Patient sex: M
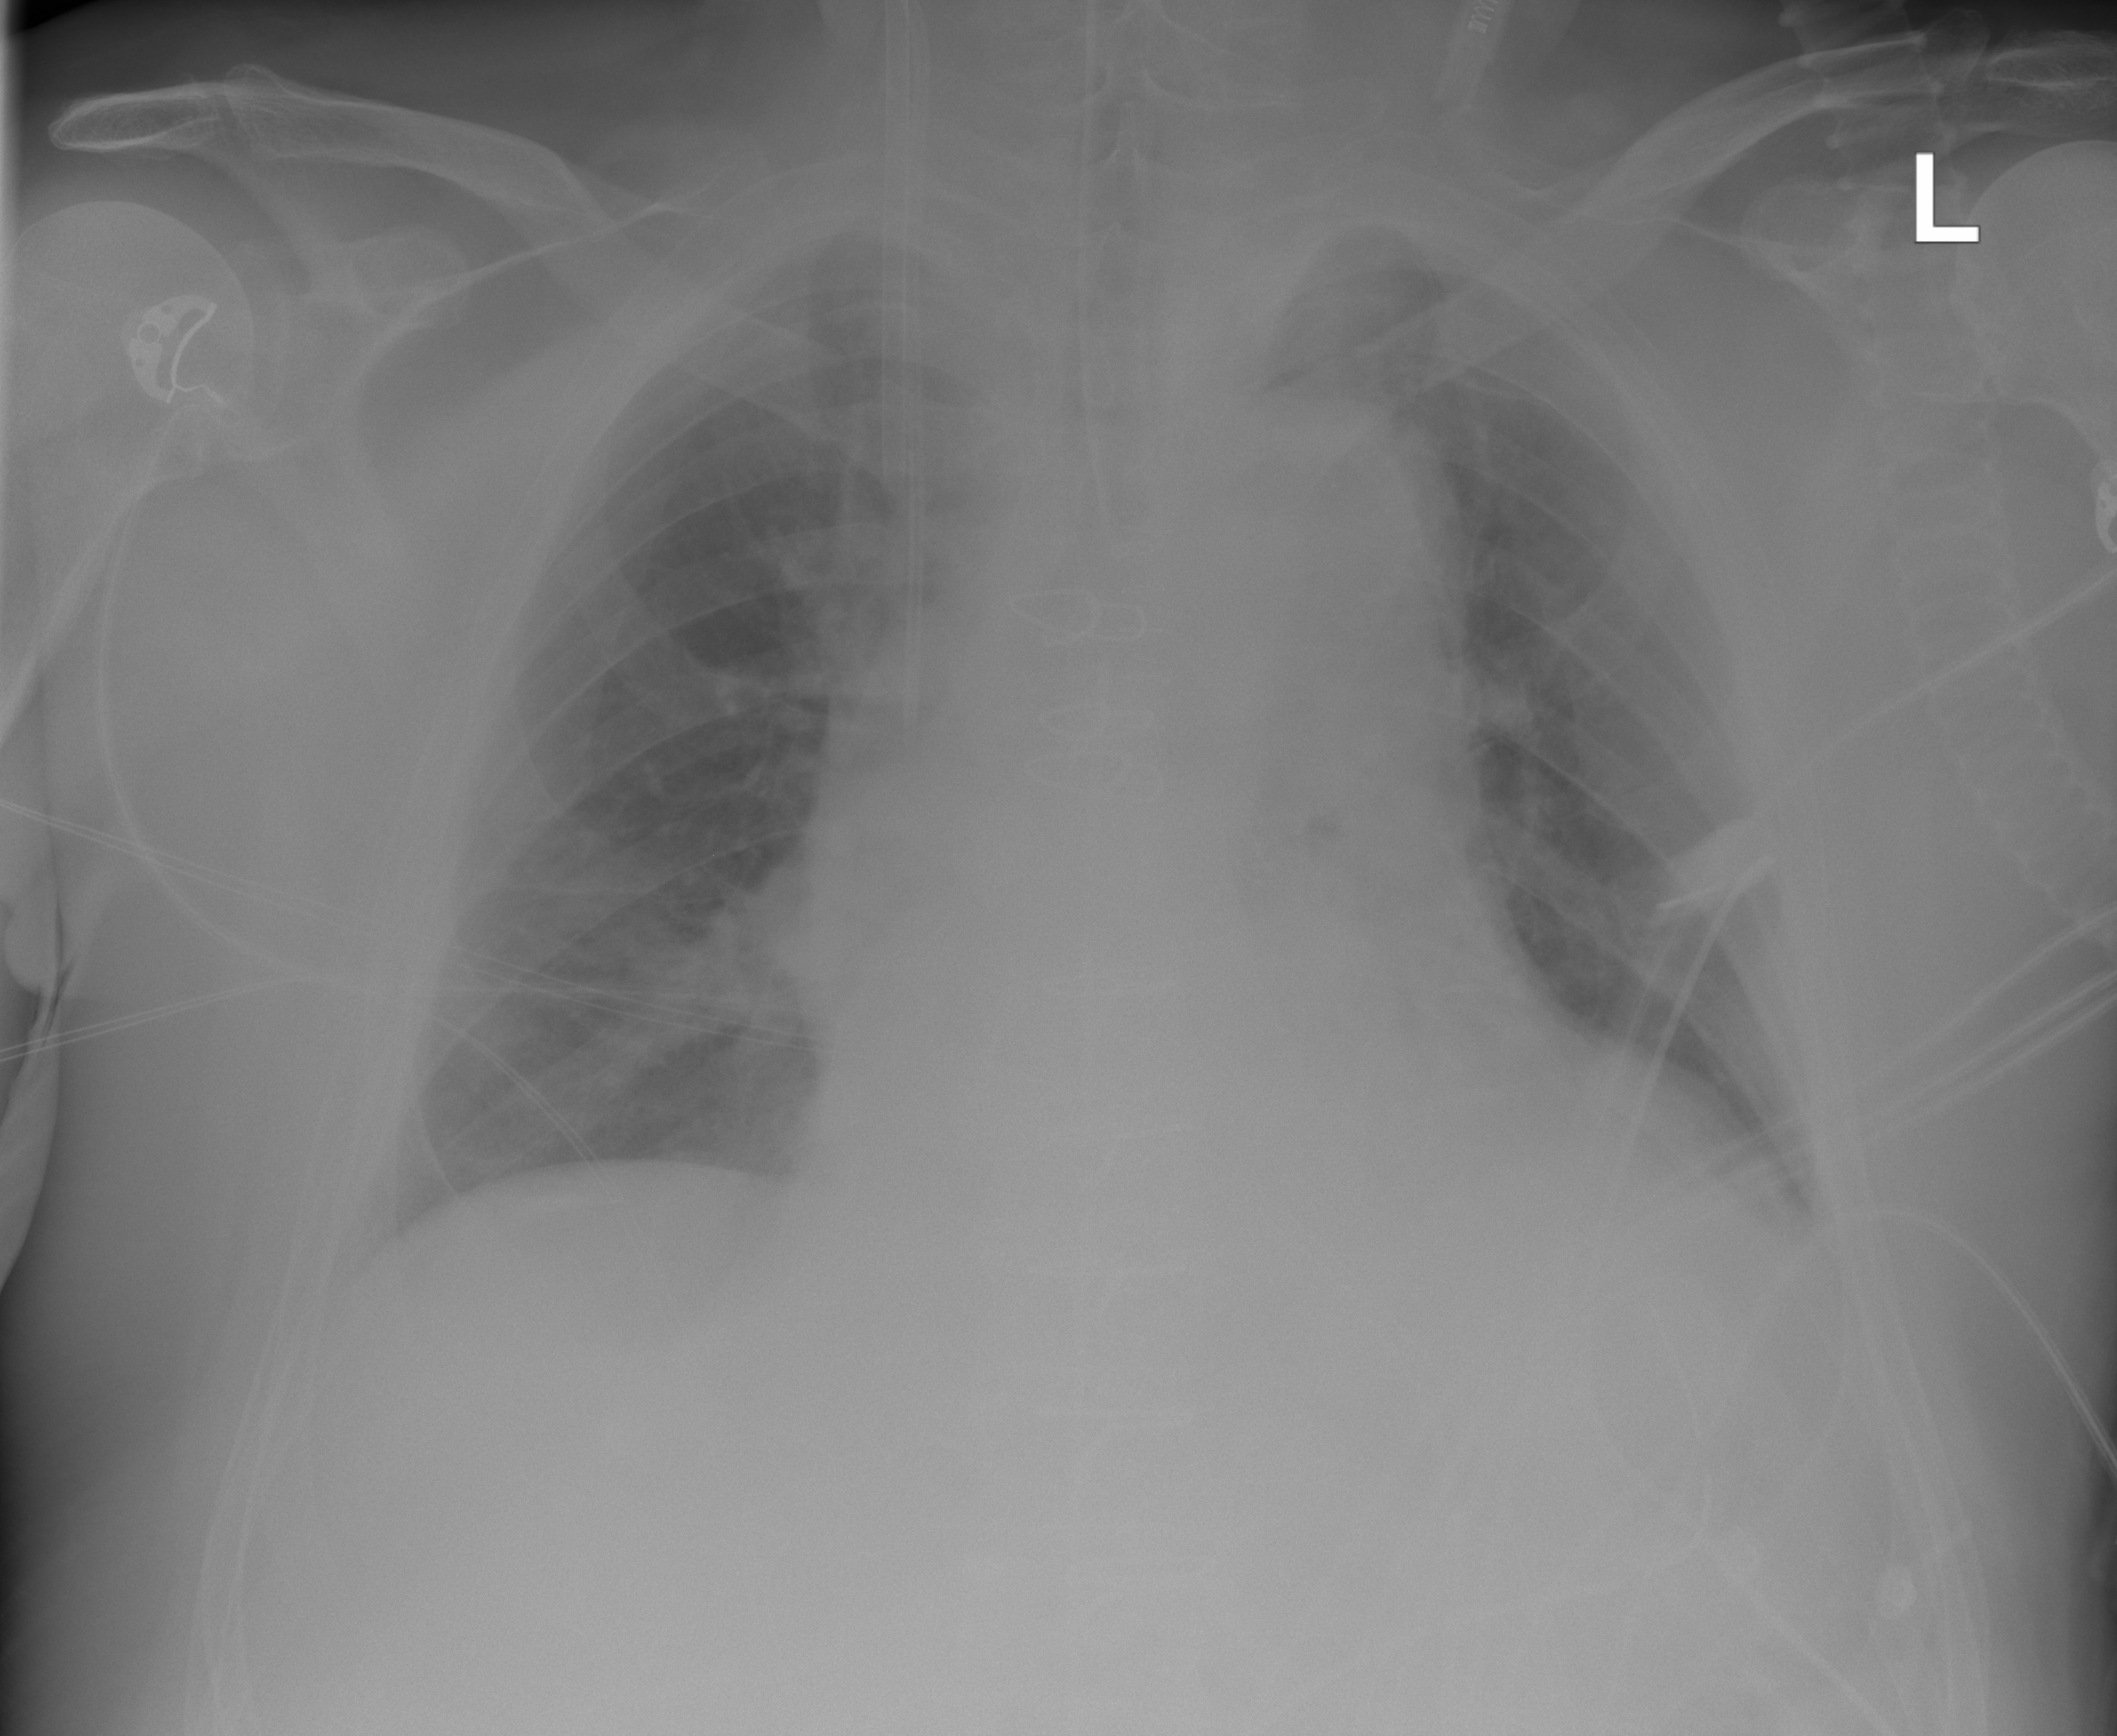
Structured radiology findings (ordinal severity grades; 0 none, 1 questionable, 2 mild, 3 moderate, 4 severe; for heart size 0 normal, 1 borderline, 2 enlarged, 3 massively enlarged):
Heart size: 2
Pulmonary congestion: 2
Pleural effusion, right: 0
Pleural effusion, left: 2
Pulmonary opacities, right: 0
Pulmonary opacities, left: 0
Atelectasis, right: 0
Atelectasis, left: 2